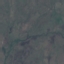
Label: HerbaceousVegetation